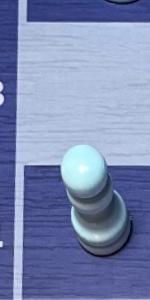
Label: Pawn_White